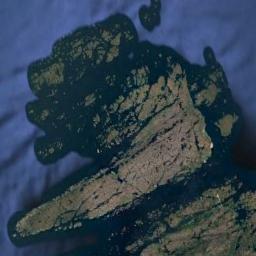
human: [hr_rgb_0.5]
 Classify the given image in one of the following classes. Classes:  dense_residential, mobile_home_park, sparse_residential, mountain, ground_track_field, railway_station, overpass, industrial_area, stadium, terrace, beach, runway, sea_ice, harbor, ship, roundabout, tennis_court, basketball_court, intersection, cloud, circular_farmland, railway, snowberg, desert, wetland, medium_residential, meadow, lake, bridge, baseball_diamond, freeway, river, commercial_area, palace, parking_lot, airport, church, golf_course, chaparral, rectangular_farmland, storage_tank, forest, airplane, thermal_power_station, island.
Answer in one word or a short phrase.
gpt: island